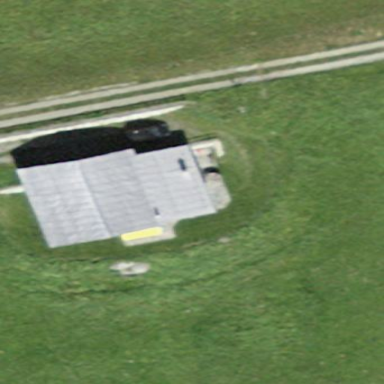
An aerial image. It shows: Bungalow.